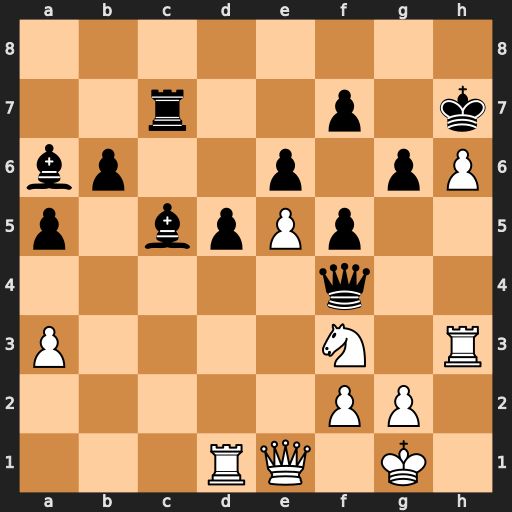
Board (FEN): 8/2r2p1k/bp2p1pP/p1bpPp2/5q2/P4N1R/5PP1/3RQ1K1
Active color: w
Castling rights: -
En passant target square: -
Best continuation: Rh4 Qxh4 Nxh4